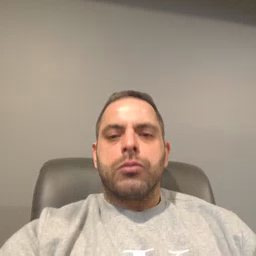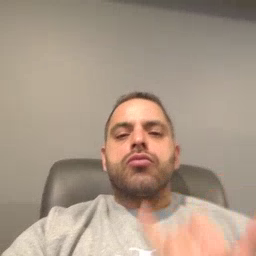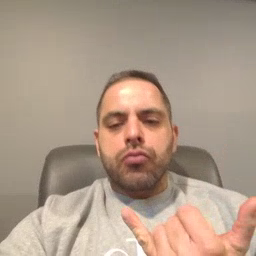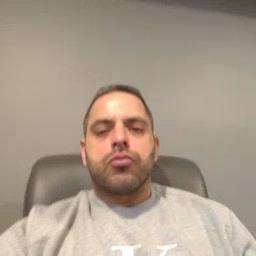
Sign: now